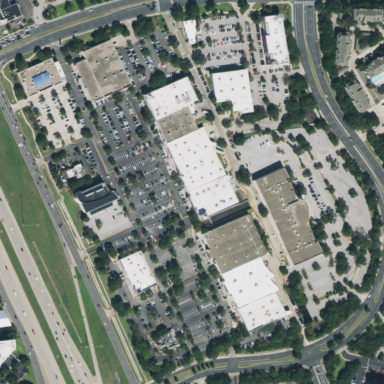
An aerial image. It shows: Retail area.